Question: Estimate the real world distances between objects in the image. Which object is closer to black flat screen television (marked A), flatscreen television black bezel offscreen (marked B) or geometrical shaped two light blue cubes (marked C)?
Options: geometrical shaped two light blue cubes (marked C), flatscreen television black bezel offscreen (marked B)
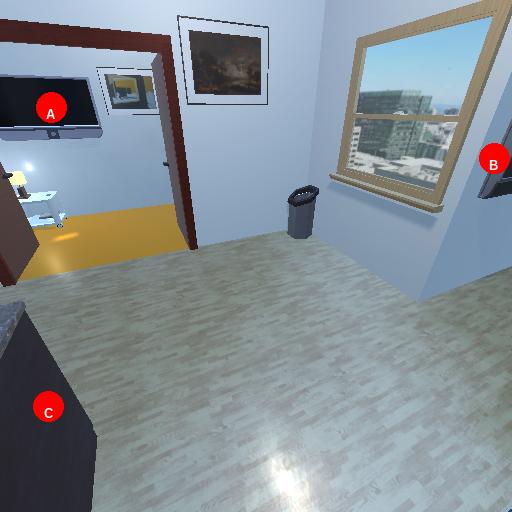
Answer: geometrical shaped two light blue cubes (marked C)